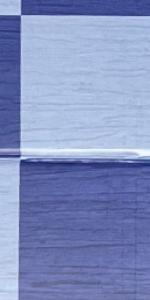
Label: Empty